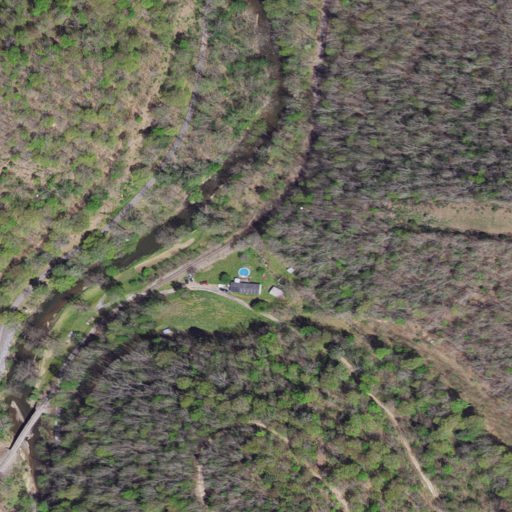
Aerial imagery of valley in Virginia named Cherrytree Hollow containing deciduous forest, open development, evergreen forest, low intensity development, medium intensity development, and grassland